Question: Anyone here has an idea where I can get the ports name listed in my PC?

By using this code:
'''
For i As Integer = 0 To My.Computer.Ports.SerialPortNames.Count - 1
cmbPort.Properties.Items.Add(My.Computer.Ports.SerialPortNames(i))
Next
'''
I could get 'COM26' and etc. if any, but that's not what I want. Instead of retrieving 'COM26', I want 'USB-SERIAL CH340' or 'USB-SERIAL CH340 (COM26)'. How could I do that?
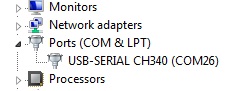
Answer: Try this .
'''
Public Shared Function ListFriendlyCOMPOrt() As List(Of String)
Dim oList As New List(Of String)
Try
Using searcher As New ManagementObjectSearcher("root\CIMV2", "SELECT * FROM Win32_PnPEntity WHERE Caption like '%(COM26%'")
For Each queryObj As ManagementObject In searcher.Get()
oList.Add(CStr(queryObj("Caption")))
Next
End Using
Return oList
Catch err As ManagementException
MessageBox.Show("An error occurred while querying for WMI data: " & err.Message)
End Try
Return oList
End Function
'''
That should work..